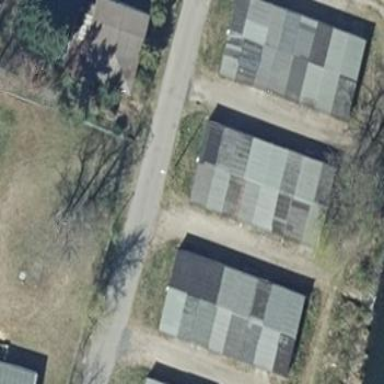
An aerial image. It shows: Group of garages.